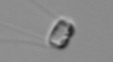
Label: Chaetoceros